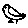
Label: bird